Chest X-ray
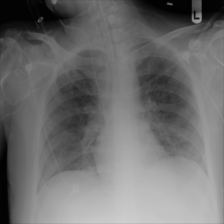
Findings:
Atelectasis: negative
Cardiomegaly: negative
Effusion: negative
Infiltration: positive
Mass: negative
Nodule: negative
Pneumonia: negative
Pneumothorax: negative
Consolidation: negative
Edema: negative
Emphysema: negative
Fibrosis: negative
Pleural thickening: negative
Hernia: negative